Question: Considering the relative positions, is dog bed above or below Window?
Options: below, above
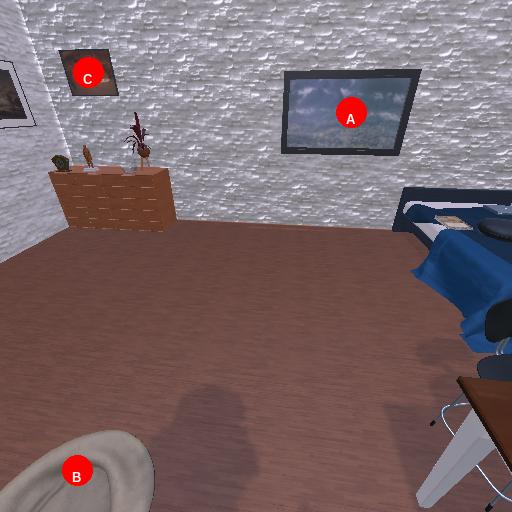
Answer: below